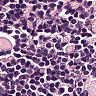
Metastatic tissue present: no